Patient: sex M, age 60
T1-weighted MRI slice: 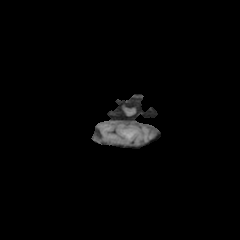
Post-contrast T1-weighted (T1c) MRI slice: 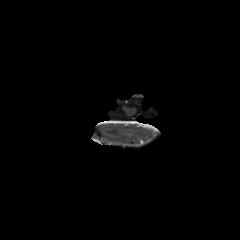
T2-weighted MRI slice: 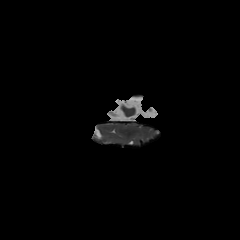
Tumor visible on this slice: no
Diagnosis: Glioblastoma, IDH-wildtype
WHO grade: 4